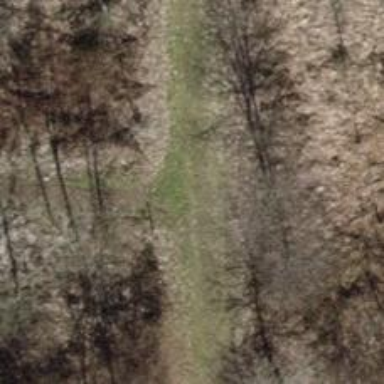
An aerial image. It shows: Unpaved track with grade3 track type.